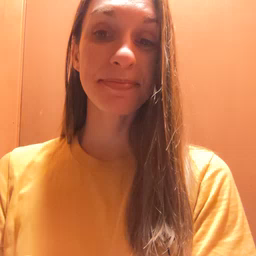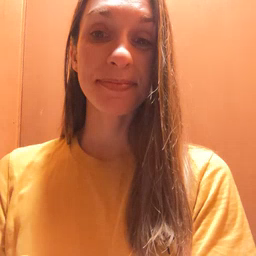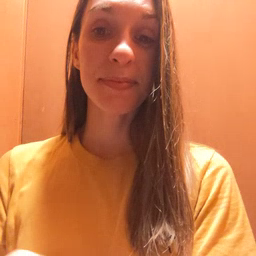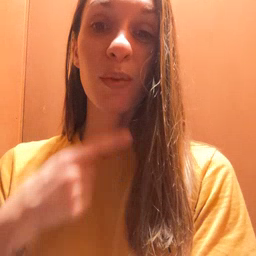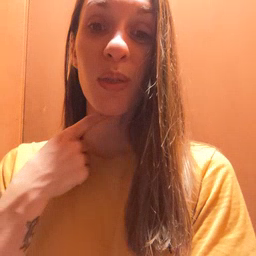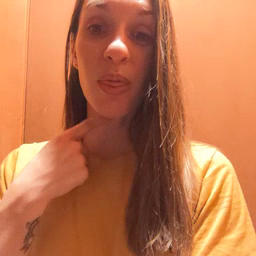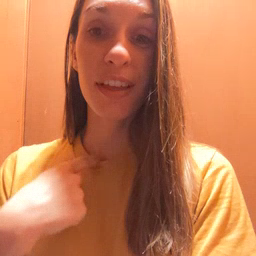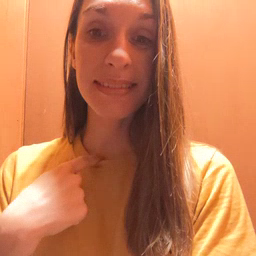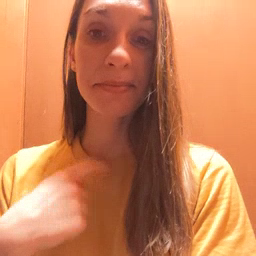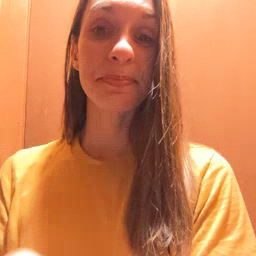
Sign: thirsty